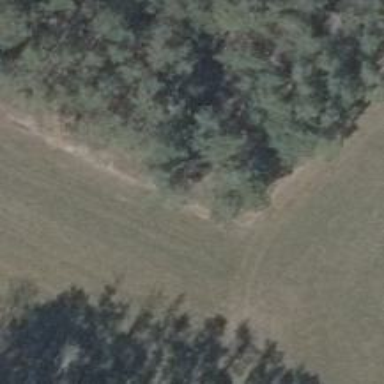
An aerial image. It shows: Hunting stand.